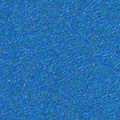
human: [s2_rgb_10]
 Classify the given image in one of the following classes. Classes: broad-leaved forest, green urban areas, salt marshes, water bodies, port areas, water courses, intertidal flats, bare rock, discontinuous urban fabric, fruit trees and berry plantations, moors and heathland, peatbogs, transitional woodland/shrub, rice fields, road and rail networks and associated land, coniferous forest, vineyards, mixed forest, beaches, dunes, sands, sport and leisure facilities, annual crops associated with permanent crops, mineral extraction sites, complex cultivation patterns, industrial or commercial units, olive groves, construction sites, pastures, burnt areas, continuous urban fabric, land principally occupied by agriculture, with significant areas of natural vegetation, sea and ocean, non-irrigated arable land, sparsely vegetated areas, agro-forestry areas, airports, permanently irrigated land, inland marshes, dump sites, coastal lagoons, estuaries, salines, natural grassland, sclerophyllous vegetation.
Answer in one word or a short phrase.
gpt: sea and ocean